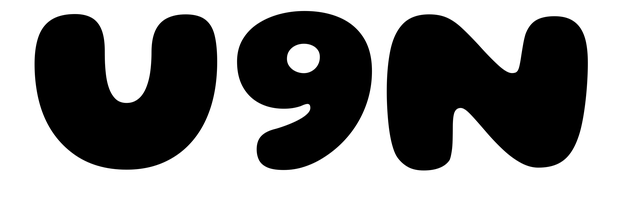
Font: Gluten_ExtraBold